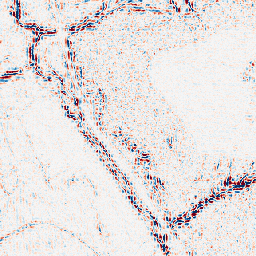
Category: wavelet
Decomposition family: wavelet_biorthogonal
Decomposition parameters: wavelet: bior3.5
level: 2
Upsampling method: area
Upsampling parameters: scale: 4
Upsampling scale: 4